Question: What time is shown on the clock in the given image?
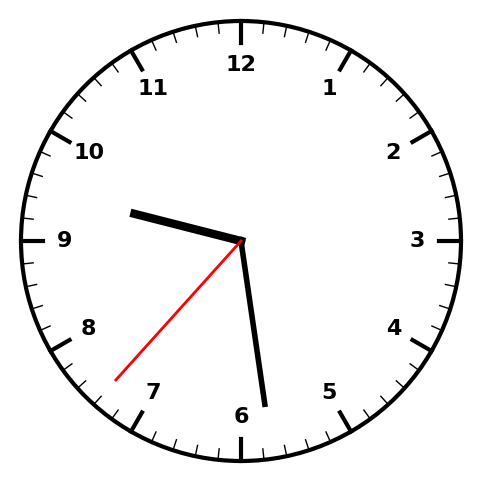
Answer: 09:28:37